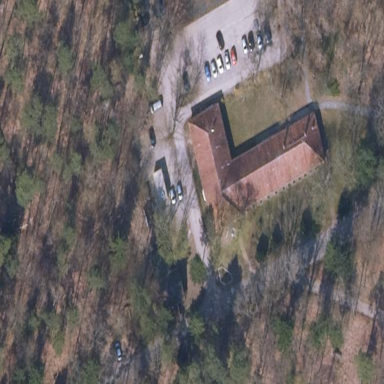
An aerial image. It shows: Hotel building.